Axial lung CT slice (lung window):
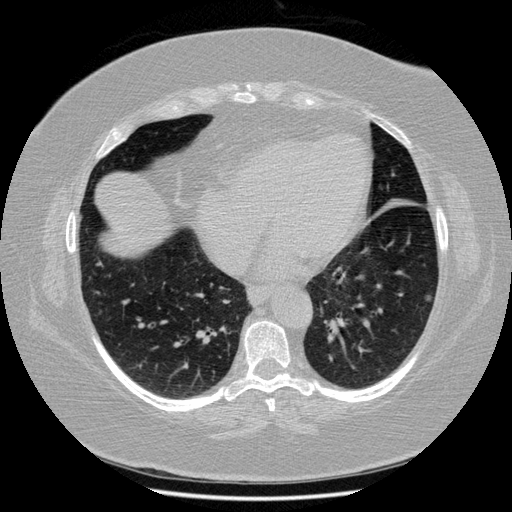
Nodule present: yes
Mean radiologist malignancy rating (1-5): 3.25